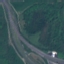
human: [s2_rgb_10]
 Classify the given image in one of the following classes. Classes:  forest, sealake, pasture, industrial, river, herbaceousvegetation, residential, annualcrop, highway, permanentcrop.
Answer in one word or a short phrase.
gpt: Highway